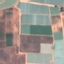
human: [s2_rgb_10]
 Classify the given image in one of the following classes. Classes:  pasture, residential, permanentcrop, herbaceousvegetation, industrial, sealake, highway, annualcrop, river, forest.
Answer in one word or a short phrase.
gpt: PermanentCrop